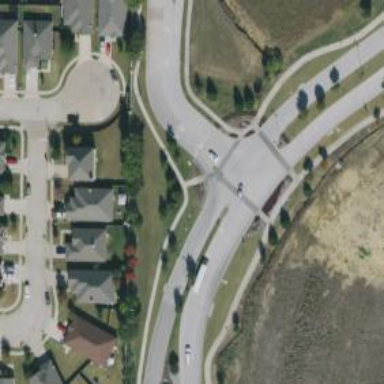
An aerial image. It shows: Tertiary link road.